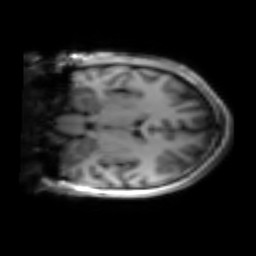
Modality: inplaneT1
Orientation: coronal
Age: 23
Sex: male
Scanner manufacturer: siemens
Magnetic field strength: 3 T
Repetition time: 1.2 s
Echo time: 0.00251 s